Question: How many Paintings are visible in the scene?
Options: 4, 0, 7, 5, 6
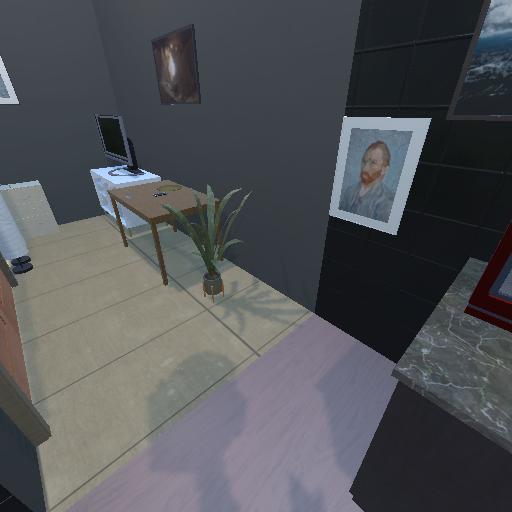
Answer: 4